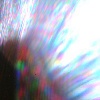
Label: sunburn